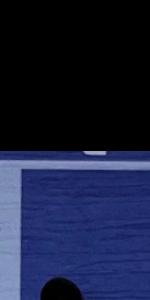
Label: Empty